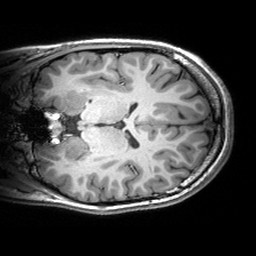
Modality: T1w
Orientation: coronal
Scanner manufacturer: siemens
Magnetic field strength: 3 T
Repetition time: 2.53 s
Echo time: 0.00299 s